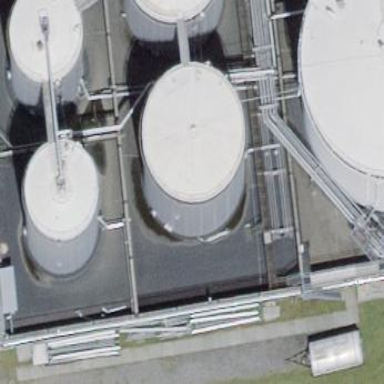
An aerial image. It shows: Storage tank with man-made structure.